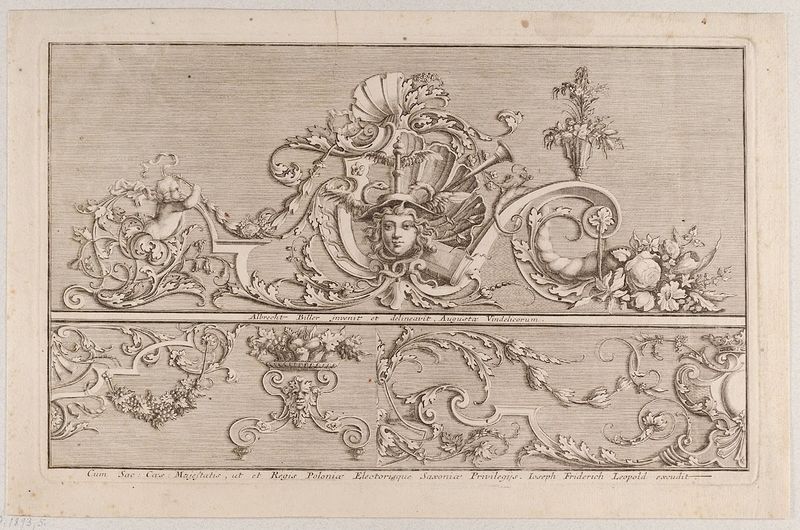
Titel: Blatt aus der Folge 'Wandschilder, Friese, Tischplatte und Tisch für getriebene Silberarbeit'
Künstler: Albrecht Biller
Standort: Hamburg
Institution: Museum für Kunst und Gewerbe Hamburg
Schlagwörter: kopf, blumen, holz, ornament, alt, barock, gesicht, signatur, blatt, pflanzen, engel, frucht, früchte, putto, ranken, schalen, vase, relief, schrift, papier, grafik, graphik, französisch, wein, inschrift, ornamente, verzierung, fotografie, photographie, maske, buch, druckgraphik, druckgrafik, stich, buchseite, girlanden, üppig, laubwerk, blattwerk, männerkopf, putten, kupferstich, blumenkorb, amoretten, groteske, latein, albrecht, zweigeteilt, bandelwerk, offiziell, januskopf, reproduktionen, berain, barockzeit, barockzeitalter, blumengewinde, druckerzeugnisse, pflanzenornamente, blüte, ornamentstich, vorlageblätter, füllhorn, schotenwerk, name friedrich leopold